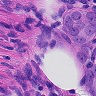
Metastatic tissue present: yes